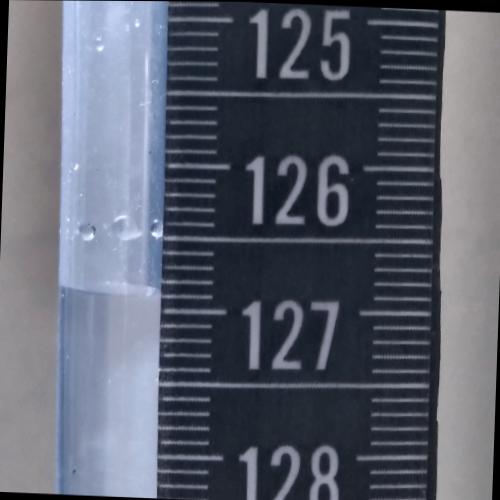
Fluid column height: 126.9 cm